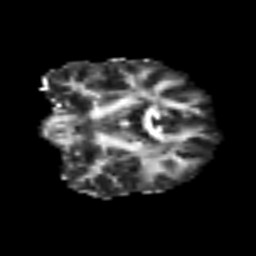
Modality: FA
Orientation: coronal
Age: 68
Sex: female
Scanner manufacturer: siemens
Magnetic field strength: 3 T
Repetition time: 6.1 s
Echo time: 0.101 s